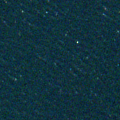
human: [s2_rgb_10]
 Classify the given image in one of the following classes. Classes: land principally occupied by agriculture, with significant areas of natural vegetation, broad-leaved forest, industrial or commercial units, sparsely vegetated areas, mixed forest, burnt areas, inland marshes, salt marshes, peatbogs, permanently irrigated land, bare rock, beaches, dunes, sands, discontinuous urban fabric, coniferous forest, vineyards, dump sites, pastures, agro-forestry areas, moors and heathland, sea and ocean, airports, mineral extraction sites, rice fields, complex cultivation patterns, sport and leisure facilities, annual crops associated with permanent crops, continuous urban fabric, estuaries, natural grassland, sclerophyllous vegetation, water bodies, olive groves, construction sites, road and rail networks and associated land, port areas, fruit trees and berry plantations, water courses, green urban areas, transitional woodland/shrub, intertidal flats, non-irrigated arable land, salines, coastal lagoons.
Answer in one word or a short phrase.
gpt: sea and ocean